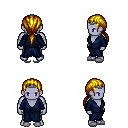
a pixel art fantasy rpg character, male body template, dark elf, purple skin, blue robe, metal pants, blonde ponytail hairstyle, iron tiara, white slippers, four views (front, back, left, right), 2x2 character sprite sheet, small pixel art, hard edges, no anti-aliasing